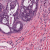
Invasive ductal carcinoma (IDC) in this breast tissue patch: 0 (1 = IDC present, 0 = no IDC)